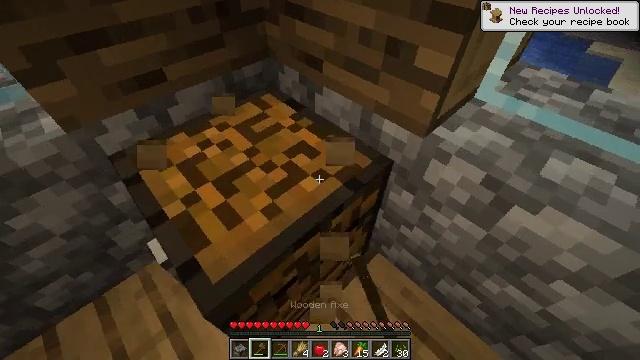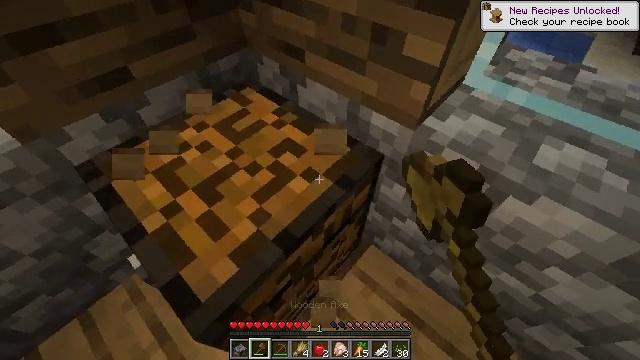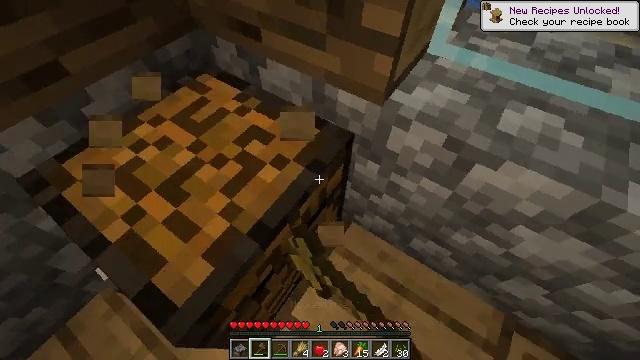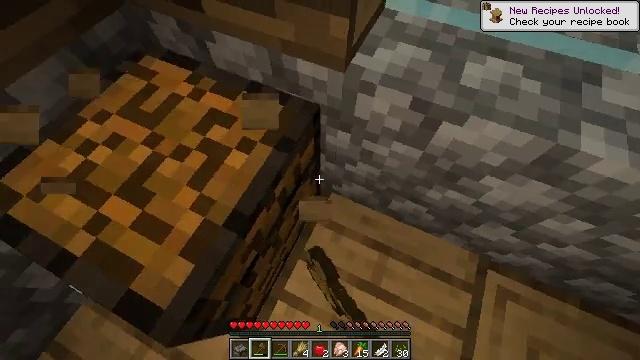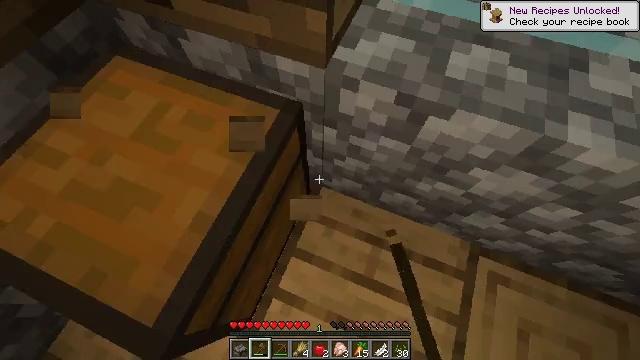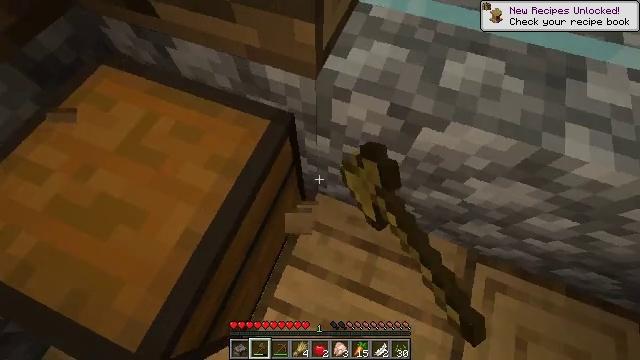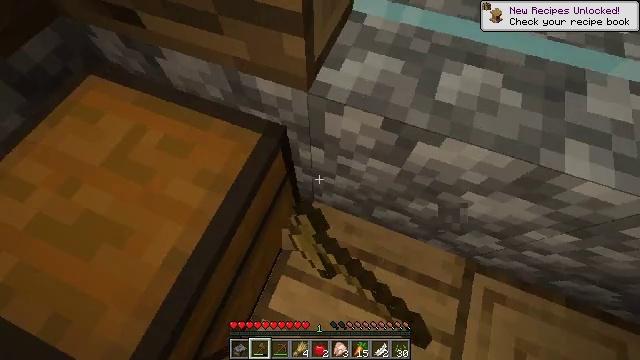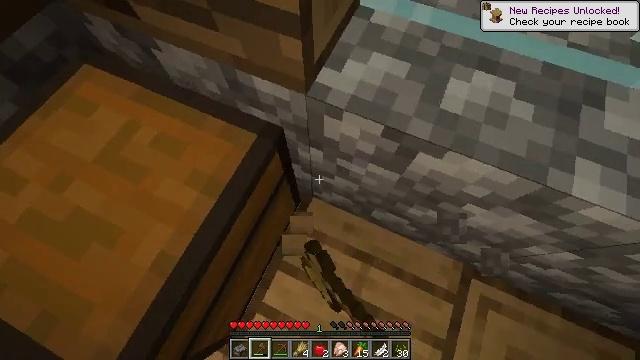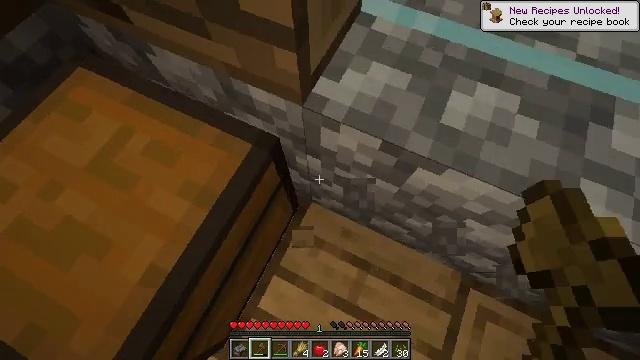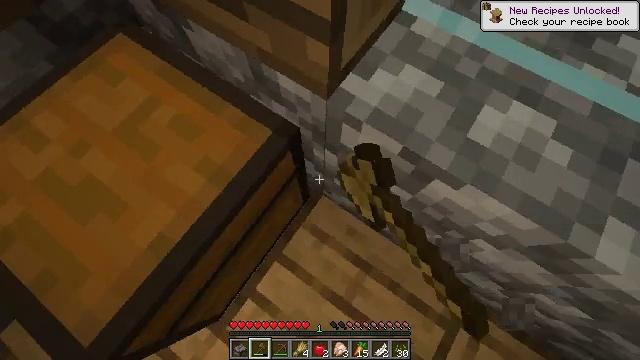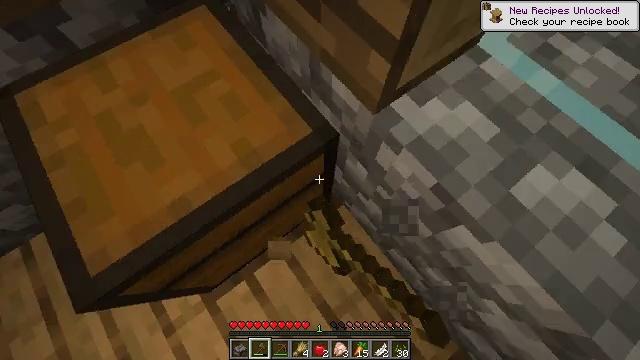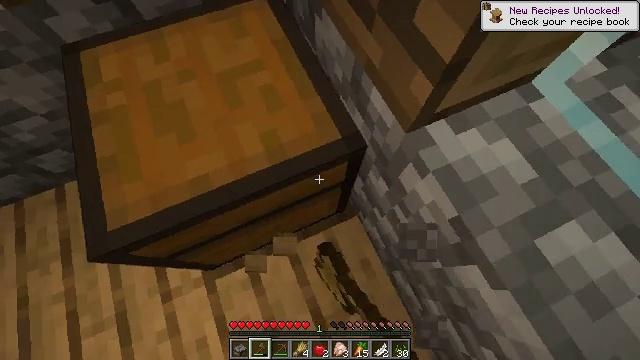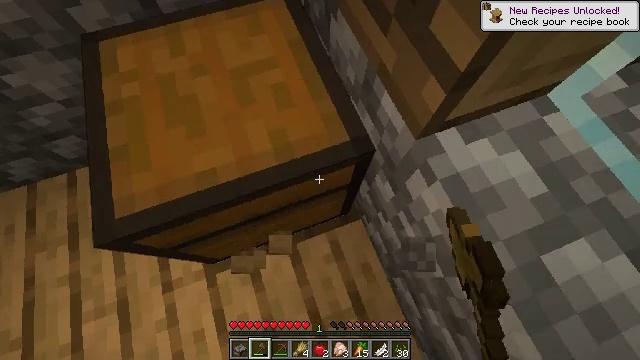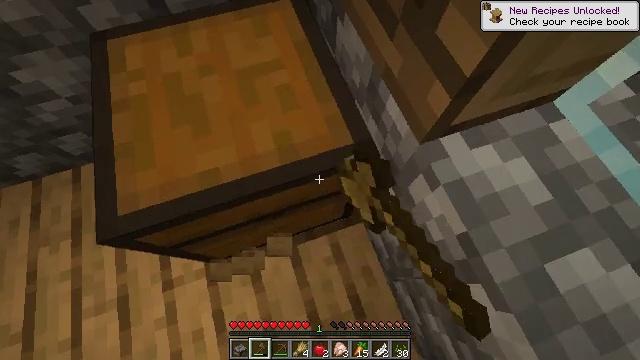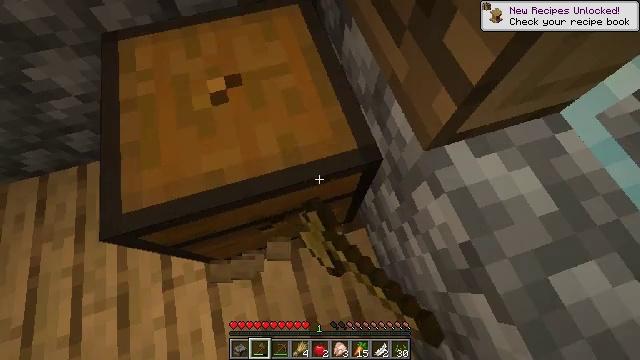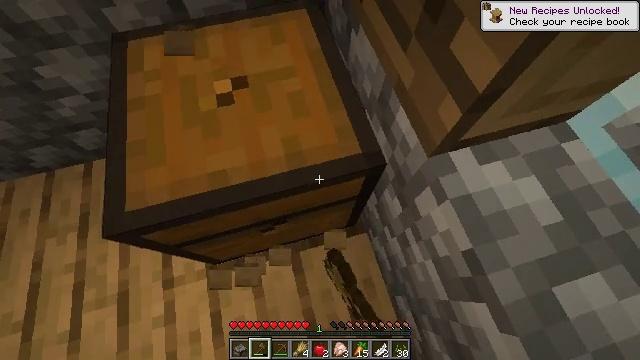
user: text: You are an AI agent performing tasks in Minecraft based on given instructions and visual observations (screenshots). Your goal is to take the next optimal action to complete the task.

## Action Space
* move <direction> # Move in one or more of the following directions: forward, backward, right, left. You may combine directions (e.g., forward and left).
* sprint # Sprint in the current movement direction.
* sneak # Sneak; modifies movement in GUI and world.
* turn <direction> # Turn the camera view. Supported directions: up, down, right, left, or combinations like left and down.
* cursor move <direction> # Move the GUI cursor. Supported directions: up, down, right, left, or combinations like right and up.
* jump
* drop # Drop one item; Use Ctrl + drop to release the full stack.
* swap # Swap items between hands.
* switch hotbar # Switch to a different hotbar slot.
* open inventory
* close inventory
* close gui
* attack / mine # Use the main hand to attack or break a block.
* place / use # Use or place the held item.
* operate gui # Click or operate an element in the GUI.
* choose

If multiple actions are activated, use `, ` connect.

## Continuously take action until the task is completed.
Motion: motion action
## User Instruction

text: Attack the chest to pick it up.
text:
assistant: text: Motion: move forward and move left, turn right and down, attack / mine
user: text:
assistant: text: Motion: move forward and move left, turn right and down, attack / mine
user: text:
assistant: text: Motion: move forward and move left, turn right and down, attack / mine
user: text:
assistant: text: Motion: move forward and move left, turn right and down, attack / mine
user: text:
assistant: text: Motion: move forward and move left, attack / mine
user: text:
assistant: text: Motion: move forward and move left, attack / mine
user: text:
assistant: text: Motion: turn left and down, attack / mine
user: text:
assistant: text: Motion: turn left, attack / mine
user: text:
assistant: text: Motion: turn left and down, attack / mine
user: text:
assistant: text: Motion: turn left, attack / mine
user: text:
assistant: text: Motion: turn left, attack / mine
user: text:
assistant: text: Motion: turn left, attack / mine
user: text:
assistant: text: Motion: turn left, attack / mine
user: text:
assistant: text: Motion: turn left, attack / mine
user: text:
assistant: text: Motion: turn left, attack / mine
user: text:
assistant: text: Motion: attack / mine
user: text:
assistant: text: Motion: attack / mine
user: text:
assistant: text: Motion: attack / mine
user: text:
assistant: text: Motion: attack / mine
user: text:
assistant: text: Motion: attack / mine
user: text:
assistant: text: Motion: turn left, attack / mine
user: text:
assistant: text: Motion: attack / mine
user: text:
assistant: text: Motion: attack / mine
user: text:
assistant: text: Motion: attack / mine
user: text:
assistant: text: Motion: attack / mine
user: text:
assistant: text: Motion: attack / mine
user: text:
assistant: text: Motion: attack / mine
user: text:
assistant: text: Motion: attack / mine
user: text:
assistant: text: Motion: attack / mine
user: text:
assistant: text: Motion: attack / mine